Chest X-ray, AP view. Patient: 33 years old, sex M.
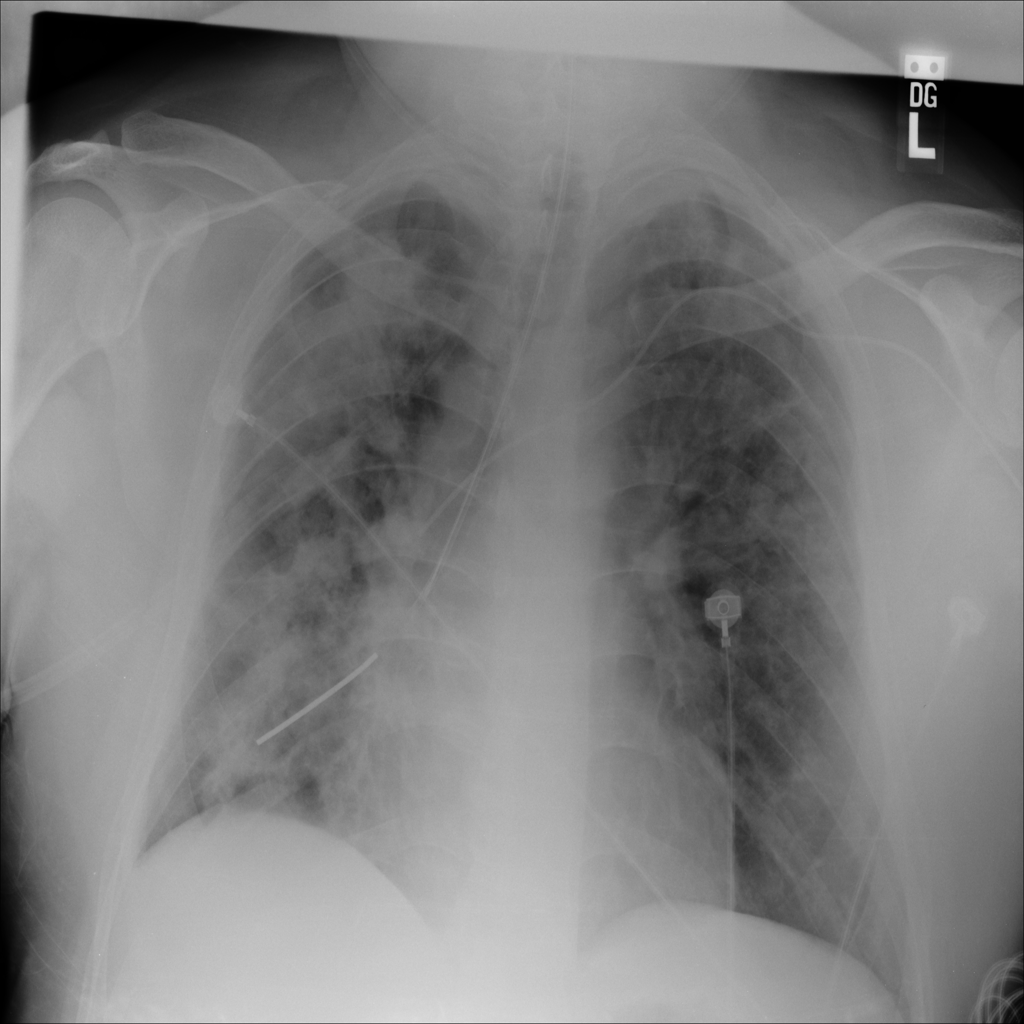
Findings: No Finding